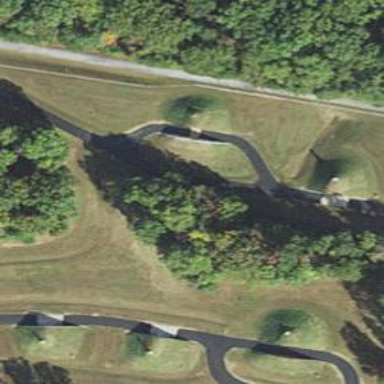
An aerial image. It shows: Military bunker for protection and defense.